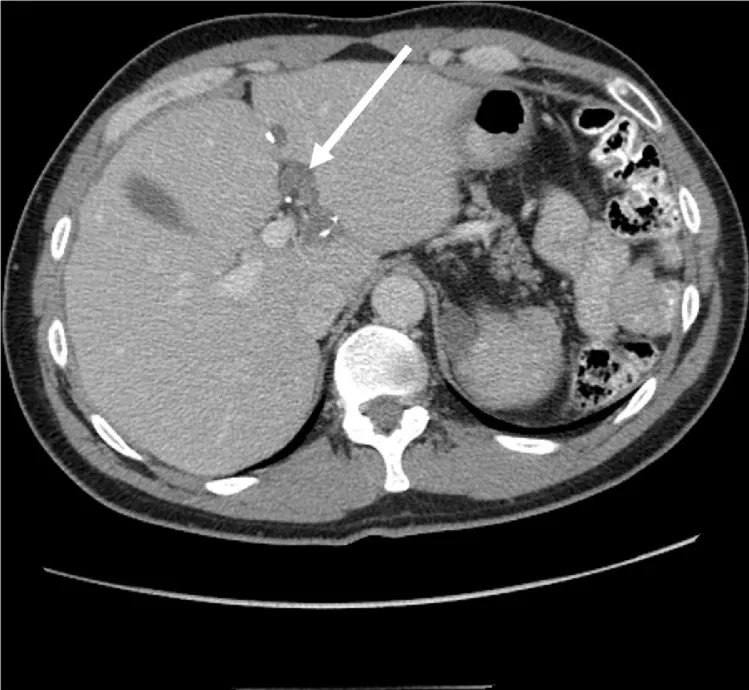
CT cut through the upper abdomen shows cystic collections of mucinous tumor with calcifications along the round ligament. This was compatible with recurrence of pseudomyxoma peritonei beneath a hepatic bridge. This was confirmed at the time of reoperative surgery.
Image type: radiology (ct)